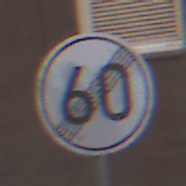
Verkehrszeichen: EndeGeschwindigkeit60
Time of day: MorningAfternoon
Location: Outdoor (Urban)
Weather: Overcast
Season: NotSpecified
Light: Natural